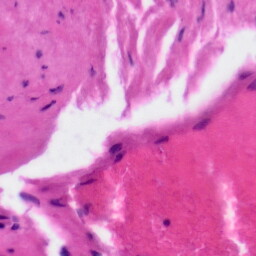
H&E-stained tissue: Tonsil